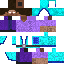
A male human skin with dark skin, wearing brown long hair dressed in a purple tshirt and black pants, featuring a closed mouth.